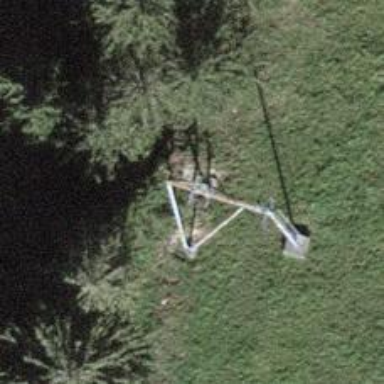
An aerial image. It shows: Pylon used for aerialway.